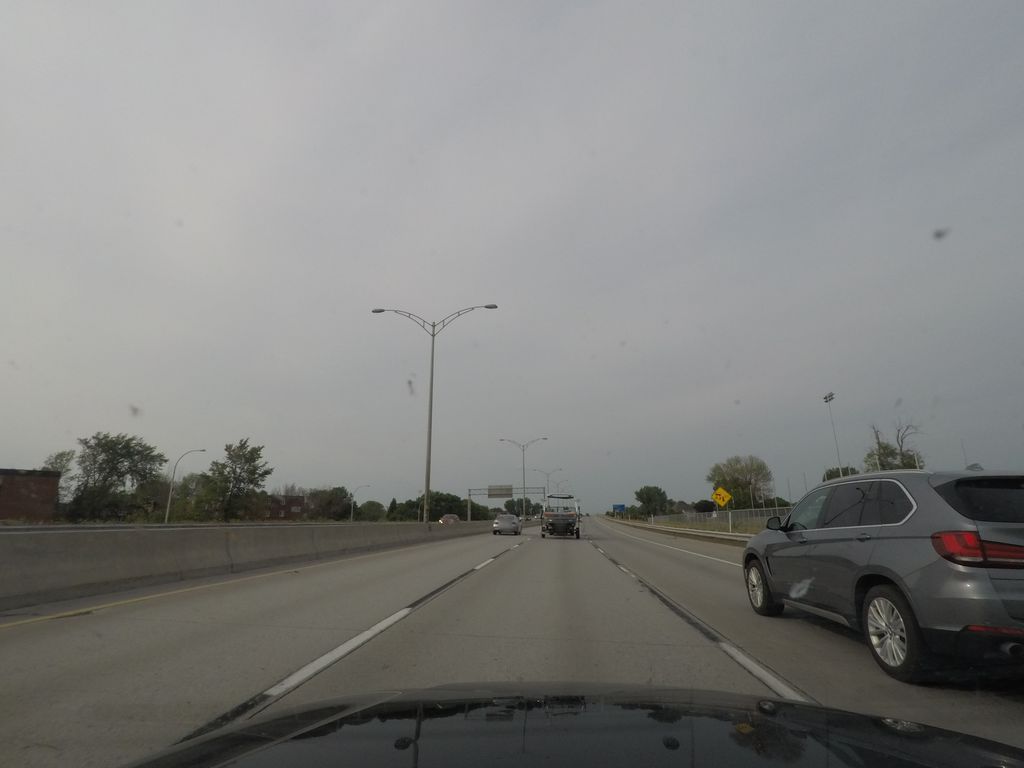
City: montreal